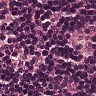
Metastatic tissue present: no